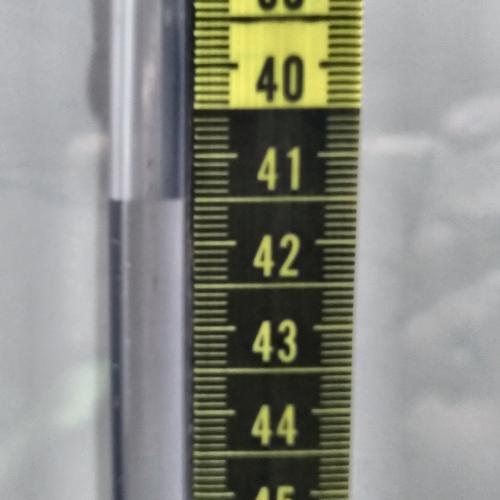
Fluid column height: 41.5 cm